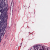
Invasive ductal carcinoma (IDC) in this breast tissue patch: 0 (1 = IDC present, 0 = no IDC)